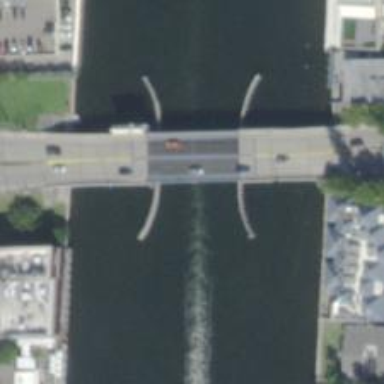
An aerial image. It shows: Movable bridge over footway.